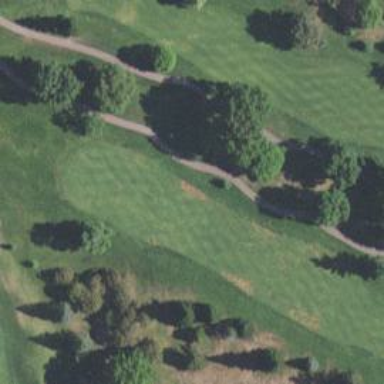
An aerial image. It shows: Golf fairway surrounded by grass.